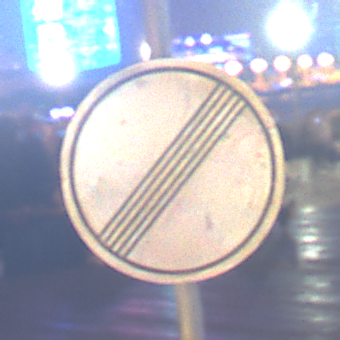
Verkehrszeichen: EndeSaemtlicherBegrenzungen
Umgebung: Outdoor, Urban
Tageszeit: Night
Wetter: PartlyCloudy
Licht: Natural
Jahreszeit: NotSpecified
Kontrast: HighContrast